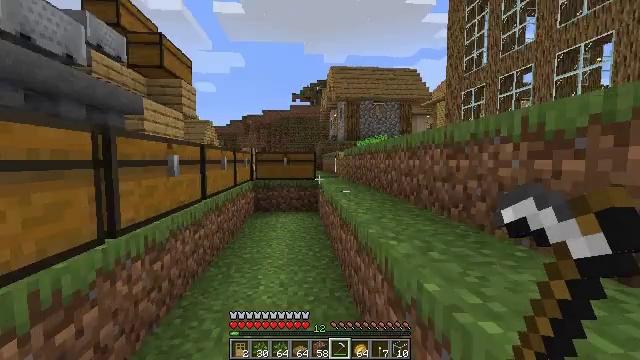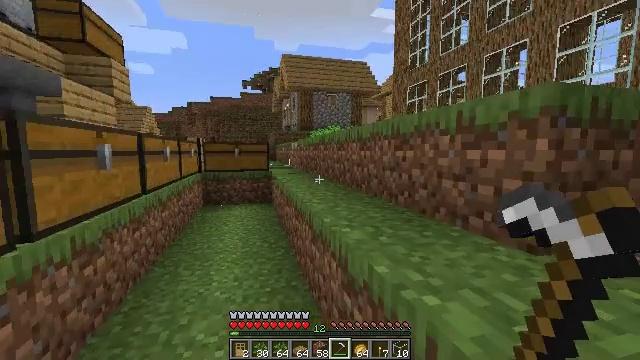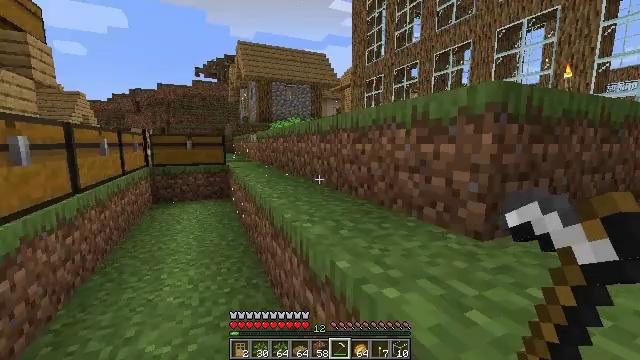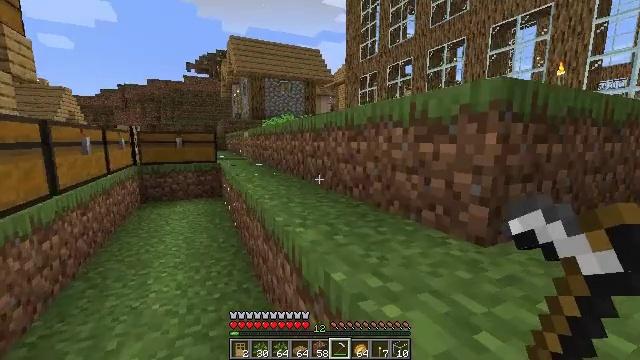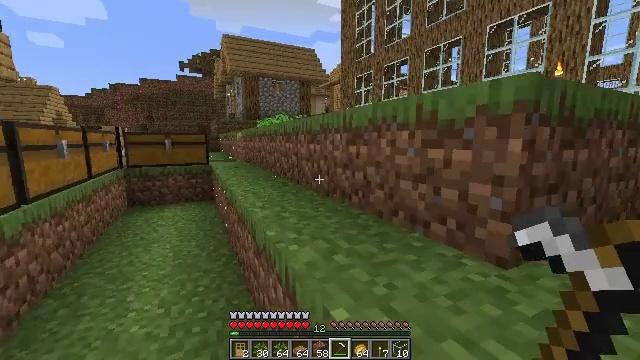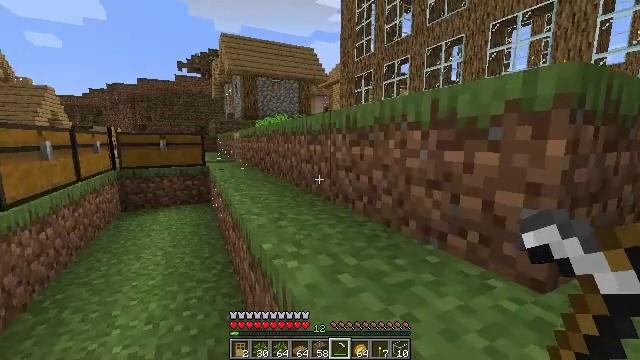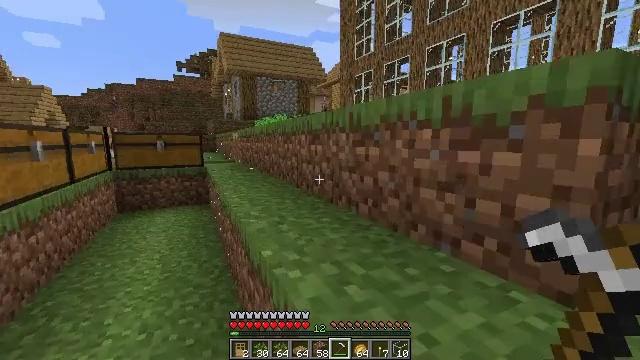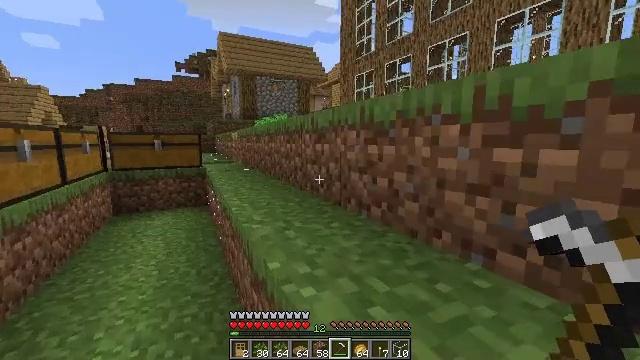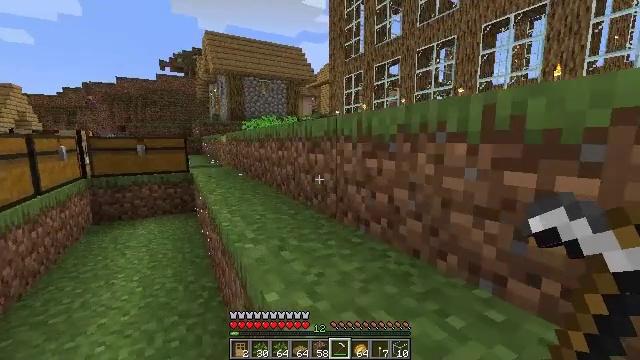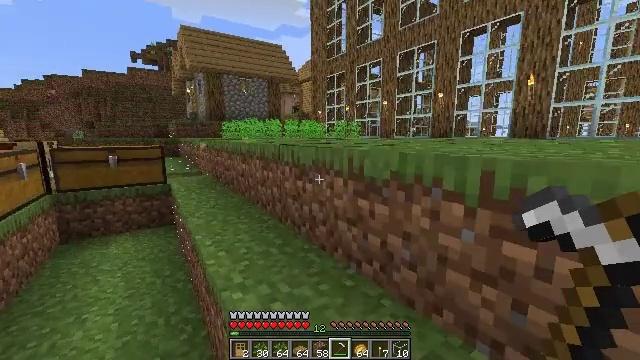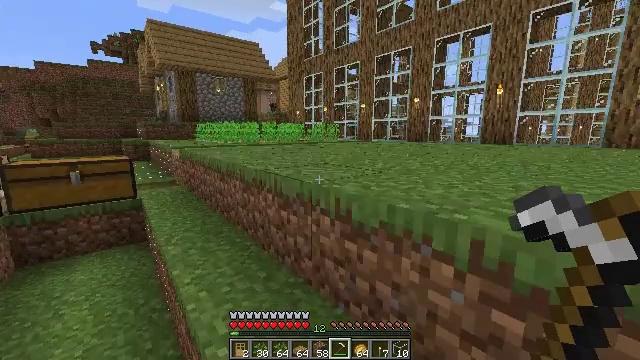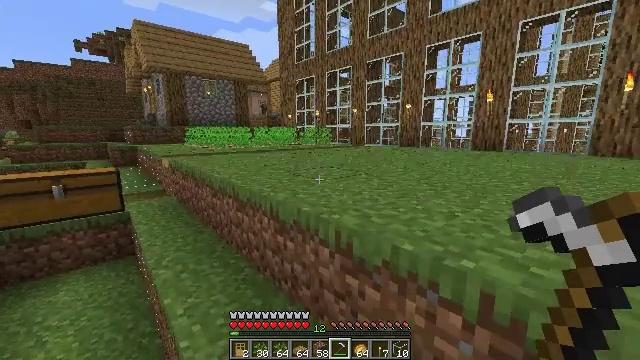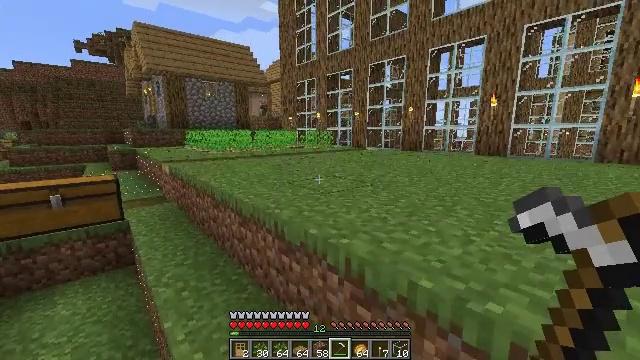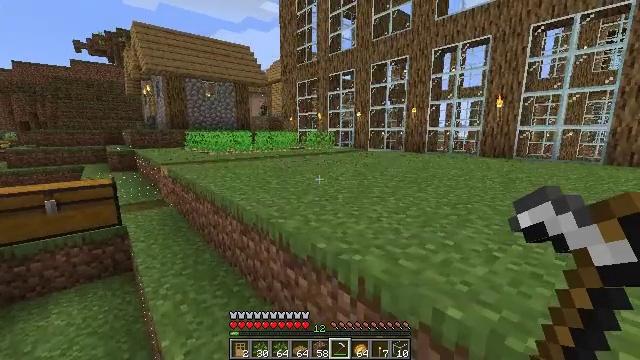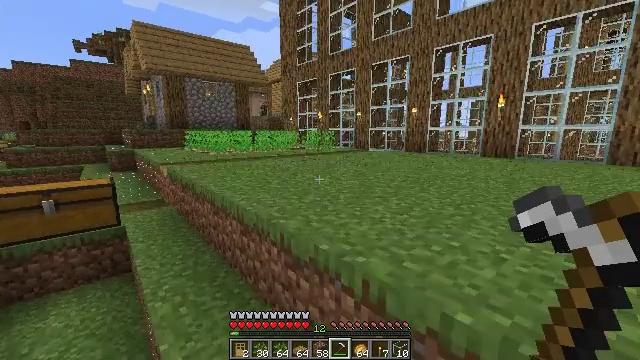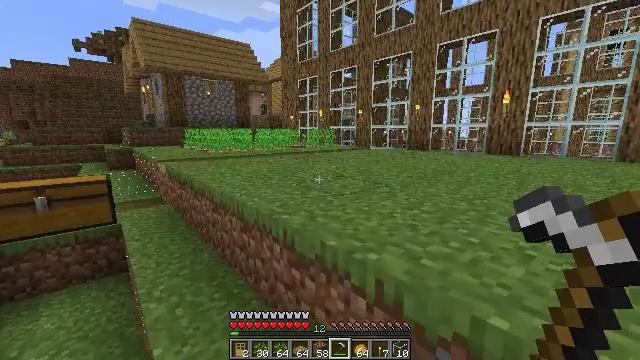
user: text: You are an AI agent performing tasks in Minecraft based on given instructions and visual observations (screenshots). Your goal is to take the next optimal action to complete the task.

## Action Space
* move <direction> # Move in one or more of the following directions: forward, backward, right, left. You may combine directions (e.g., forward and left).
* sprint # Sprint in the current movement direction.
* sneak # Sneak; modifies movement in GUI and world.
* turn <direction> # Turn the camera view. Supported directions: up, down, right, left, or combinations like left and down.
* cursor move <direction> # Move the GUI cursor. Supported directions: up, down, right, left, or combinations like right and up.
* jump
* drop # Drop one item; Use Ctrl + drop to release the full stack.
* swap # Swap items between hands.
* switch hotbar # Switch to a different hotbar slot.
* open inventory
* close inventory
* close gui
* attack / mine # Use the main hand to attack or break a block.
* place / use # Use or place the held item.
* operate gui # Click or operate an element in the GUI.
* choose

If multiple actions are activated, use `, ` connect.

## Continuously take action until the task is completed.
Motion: motion action
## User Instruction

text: Break the potato plant to gather potatoes.
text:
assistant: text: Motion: turn right and down
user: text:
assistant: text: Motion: move forward, turn right and down
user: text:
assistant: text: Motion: move forward, turn right
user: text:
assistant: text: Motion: move forward, turn right
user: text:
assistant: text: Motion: move forward
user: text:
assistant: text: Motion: move forward
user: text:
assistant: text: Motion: move forward
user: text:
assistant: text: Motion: move forward, turn right, jump
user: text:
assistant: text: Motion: move forward, turn right and down, jump
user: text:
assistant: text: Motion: move forward, turn right, jump
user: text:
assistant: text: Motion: move forward, turn right, jump
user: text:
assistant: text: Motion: move forward, jump
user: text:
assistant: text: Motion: move forward, jump
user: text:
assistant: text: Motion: move forward, jump
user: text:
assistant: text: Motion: move forward, jump
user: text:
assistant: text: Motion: move forward, sprint, jump
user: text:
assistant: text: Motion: move forward, sprint, jump
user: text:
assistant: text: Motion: move forward, sprint, jump
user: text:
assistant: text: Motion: move forward, sprint, jump
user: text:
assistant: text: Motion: move forward, sprint, jump
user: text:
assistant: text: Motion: move forward, jump
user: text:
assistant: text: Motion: move forward, jump
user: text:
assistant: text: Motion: move forward, jump
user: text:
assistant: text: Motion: move forward, jump
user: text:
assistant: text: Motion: move forward, jump
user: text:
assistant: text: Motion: move forward, jump
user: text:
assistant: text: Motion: move forward, sprint, jump
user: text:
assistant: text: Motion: move forward, sprint, turn left, jump
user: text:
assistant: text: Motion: move forward, sprint, turn left, jump
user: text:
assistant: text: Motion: move forward, sprint, turn left and down, jump